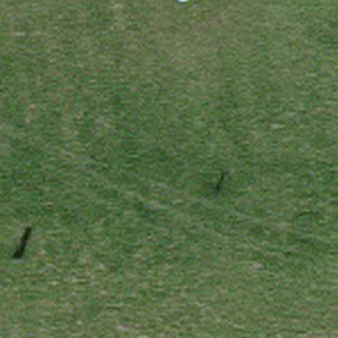
Label: other